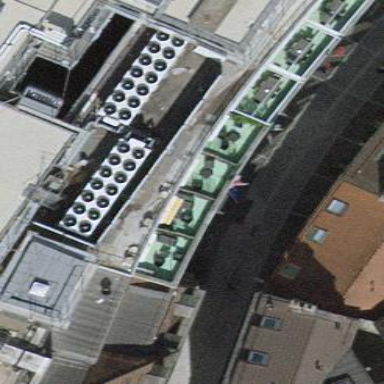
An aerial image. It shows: Hotel building.